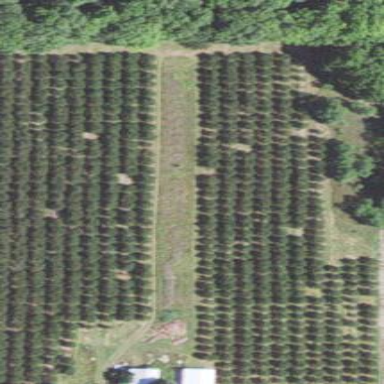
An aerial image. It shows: Orchard.